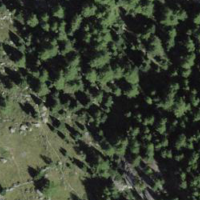
EUNIS habitat code: 44
Species observed at this site:
Arnica montana
Nucifraga caryocatactes